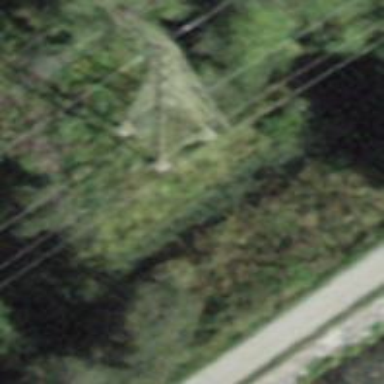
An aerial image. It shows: Power tower.